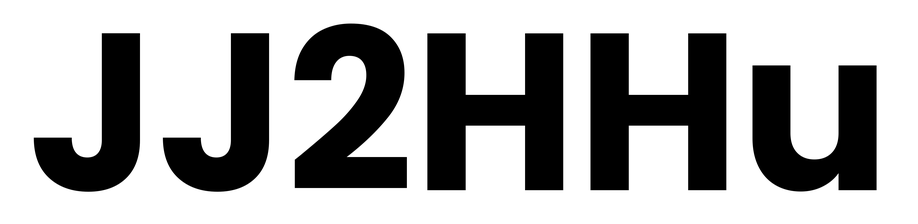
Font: Poppins-Bold